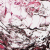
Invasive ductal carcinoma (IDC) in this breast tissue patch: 0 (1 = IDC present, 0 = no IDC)